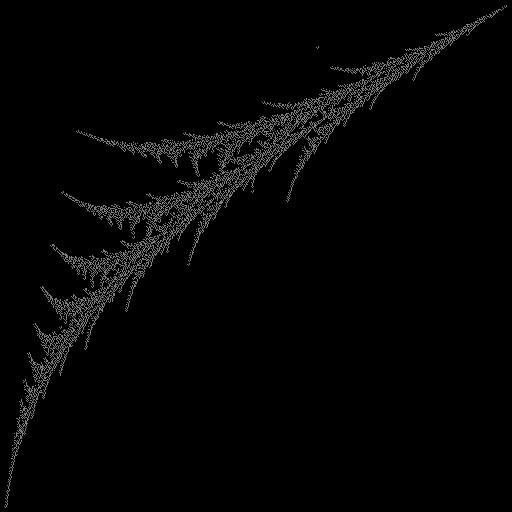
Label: umbrellafern